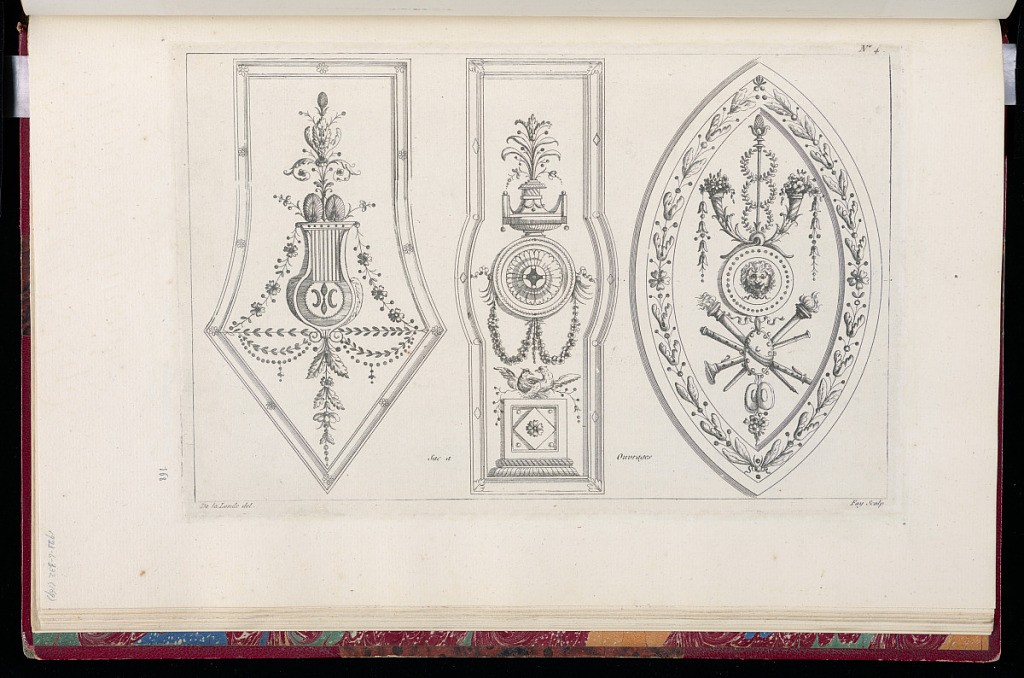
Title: Designs for Ornament
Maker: Richard de Lalonde, French, active 1780–96
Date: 1780-1789
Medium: Etching on off-white laid paper
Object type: Print
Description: Designs for ornament bound within borders, and featuring motifs including garland, pinecone, palmettes, rosettes, birds, torches, mascarons, cornucopia, and branches. The plate is signed and numbered.